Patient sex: M
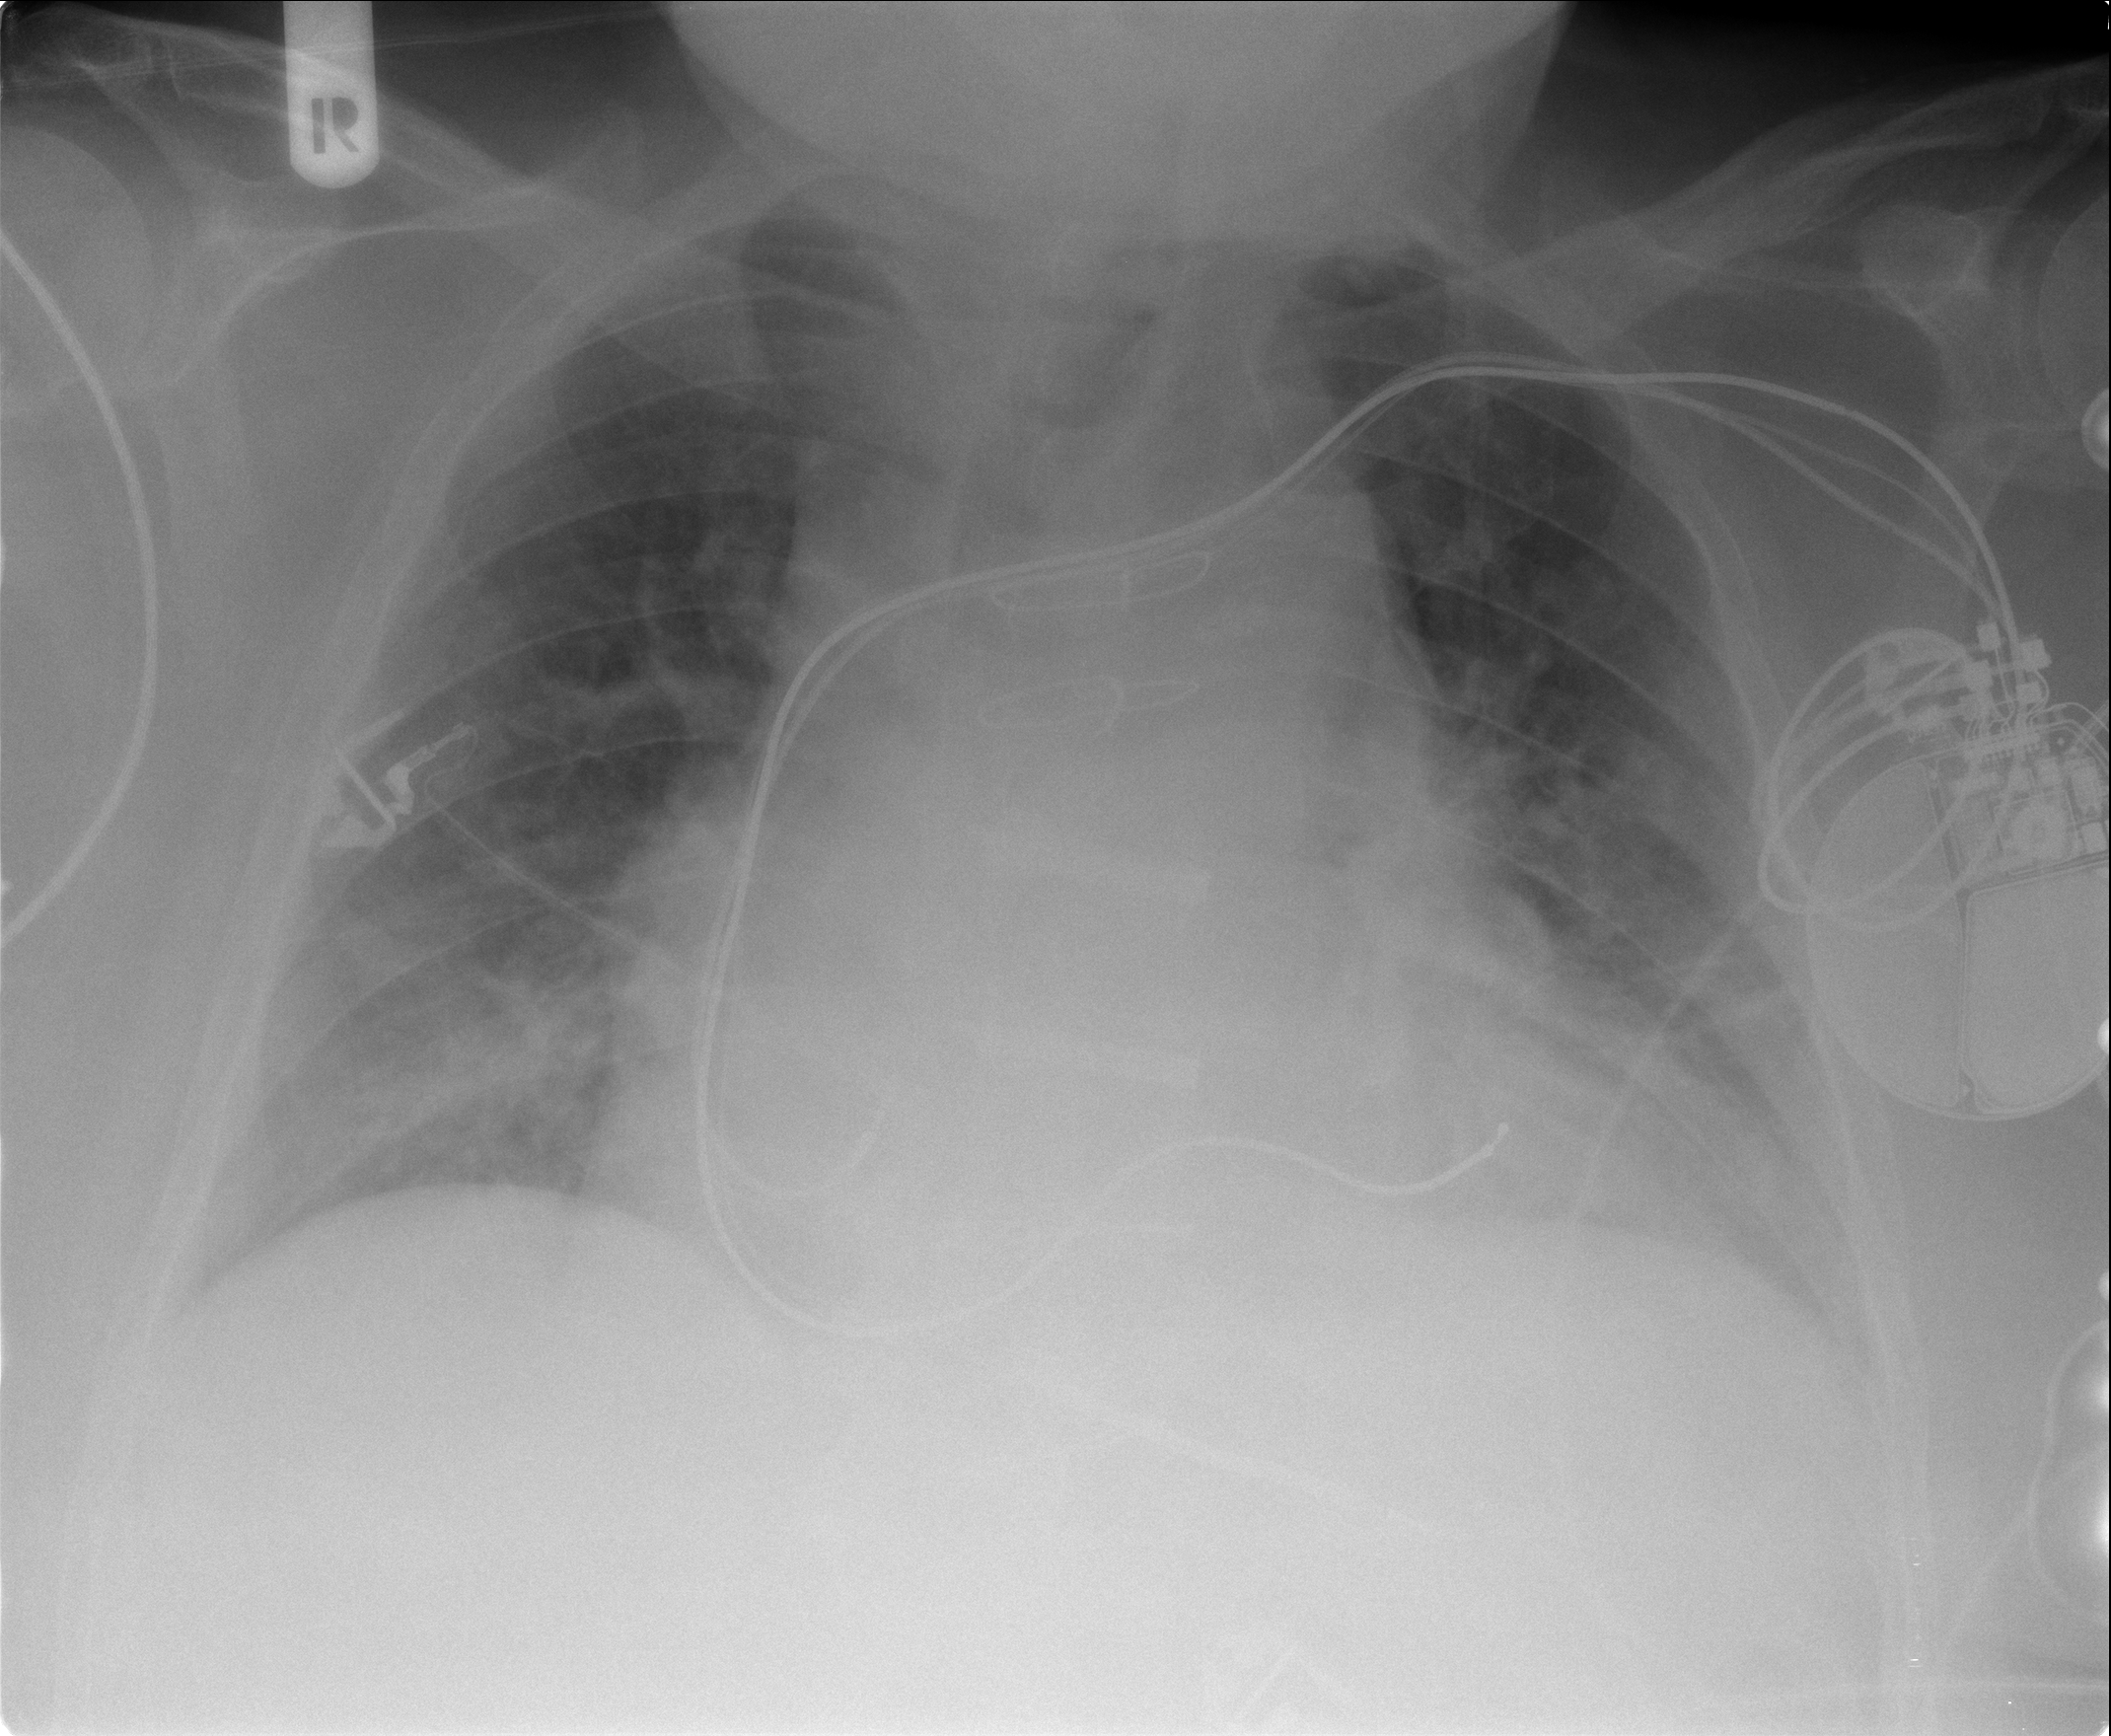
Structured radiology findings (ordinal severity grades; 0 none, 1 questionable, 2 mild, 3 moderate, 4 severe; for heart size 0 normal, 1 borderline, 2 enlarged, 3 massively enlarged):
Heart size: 2
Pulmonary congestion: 2
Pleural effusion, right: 1
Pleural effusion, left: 2
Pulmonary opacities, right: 2
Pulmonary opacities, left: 2
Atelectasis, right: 2
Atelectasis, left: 2